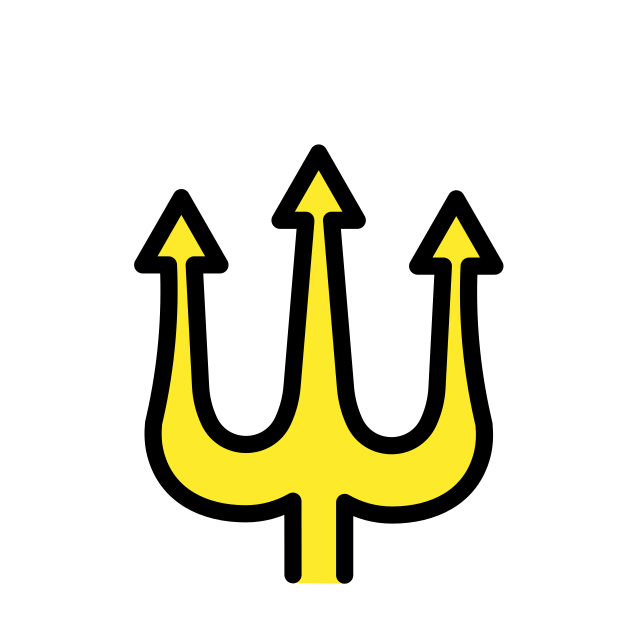
Emoji: 🔱
Name: trident emblem
Unicode: 0x1f531